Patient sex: M
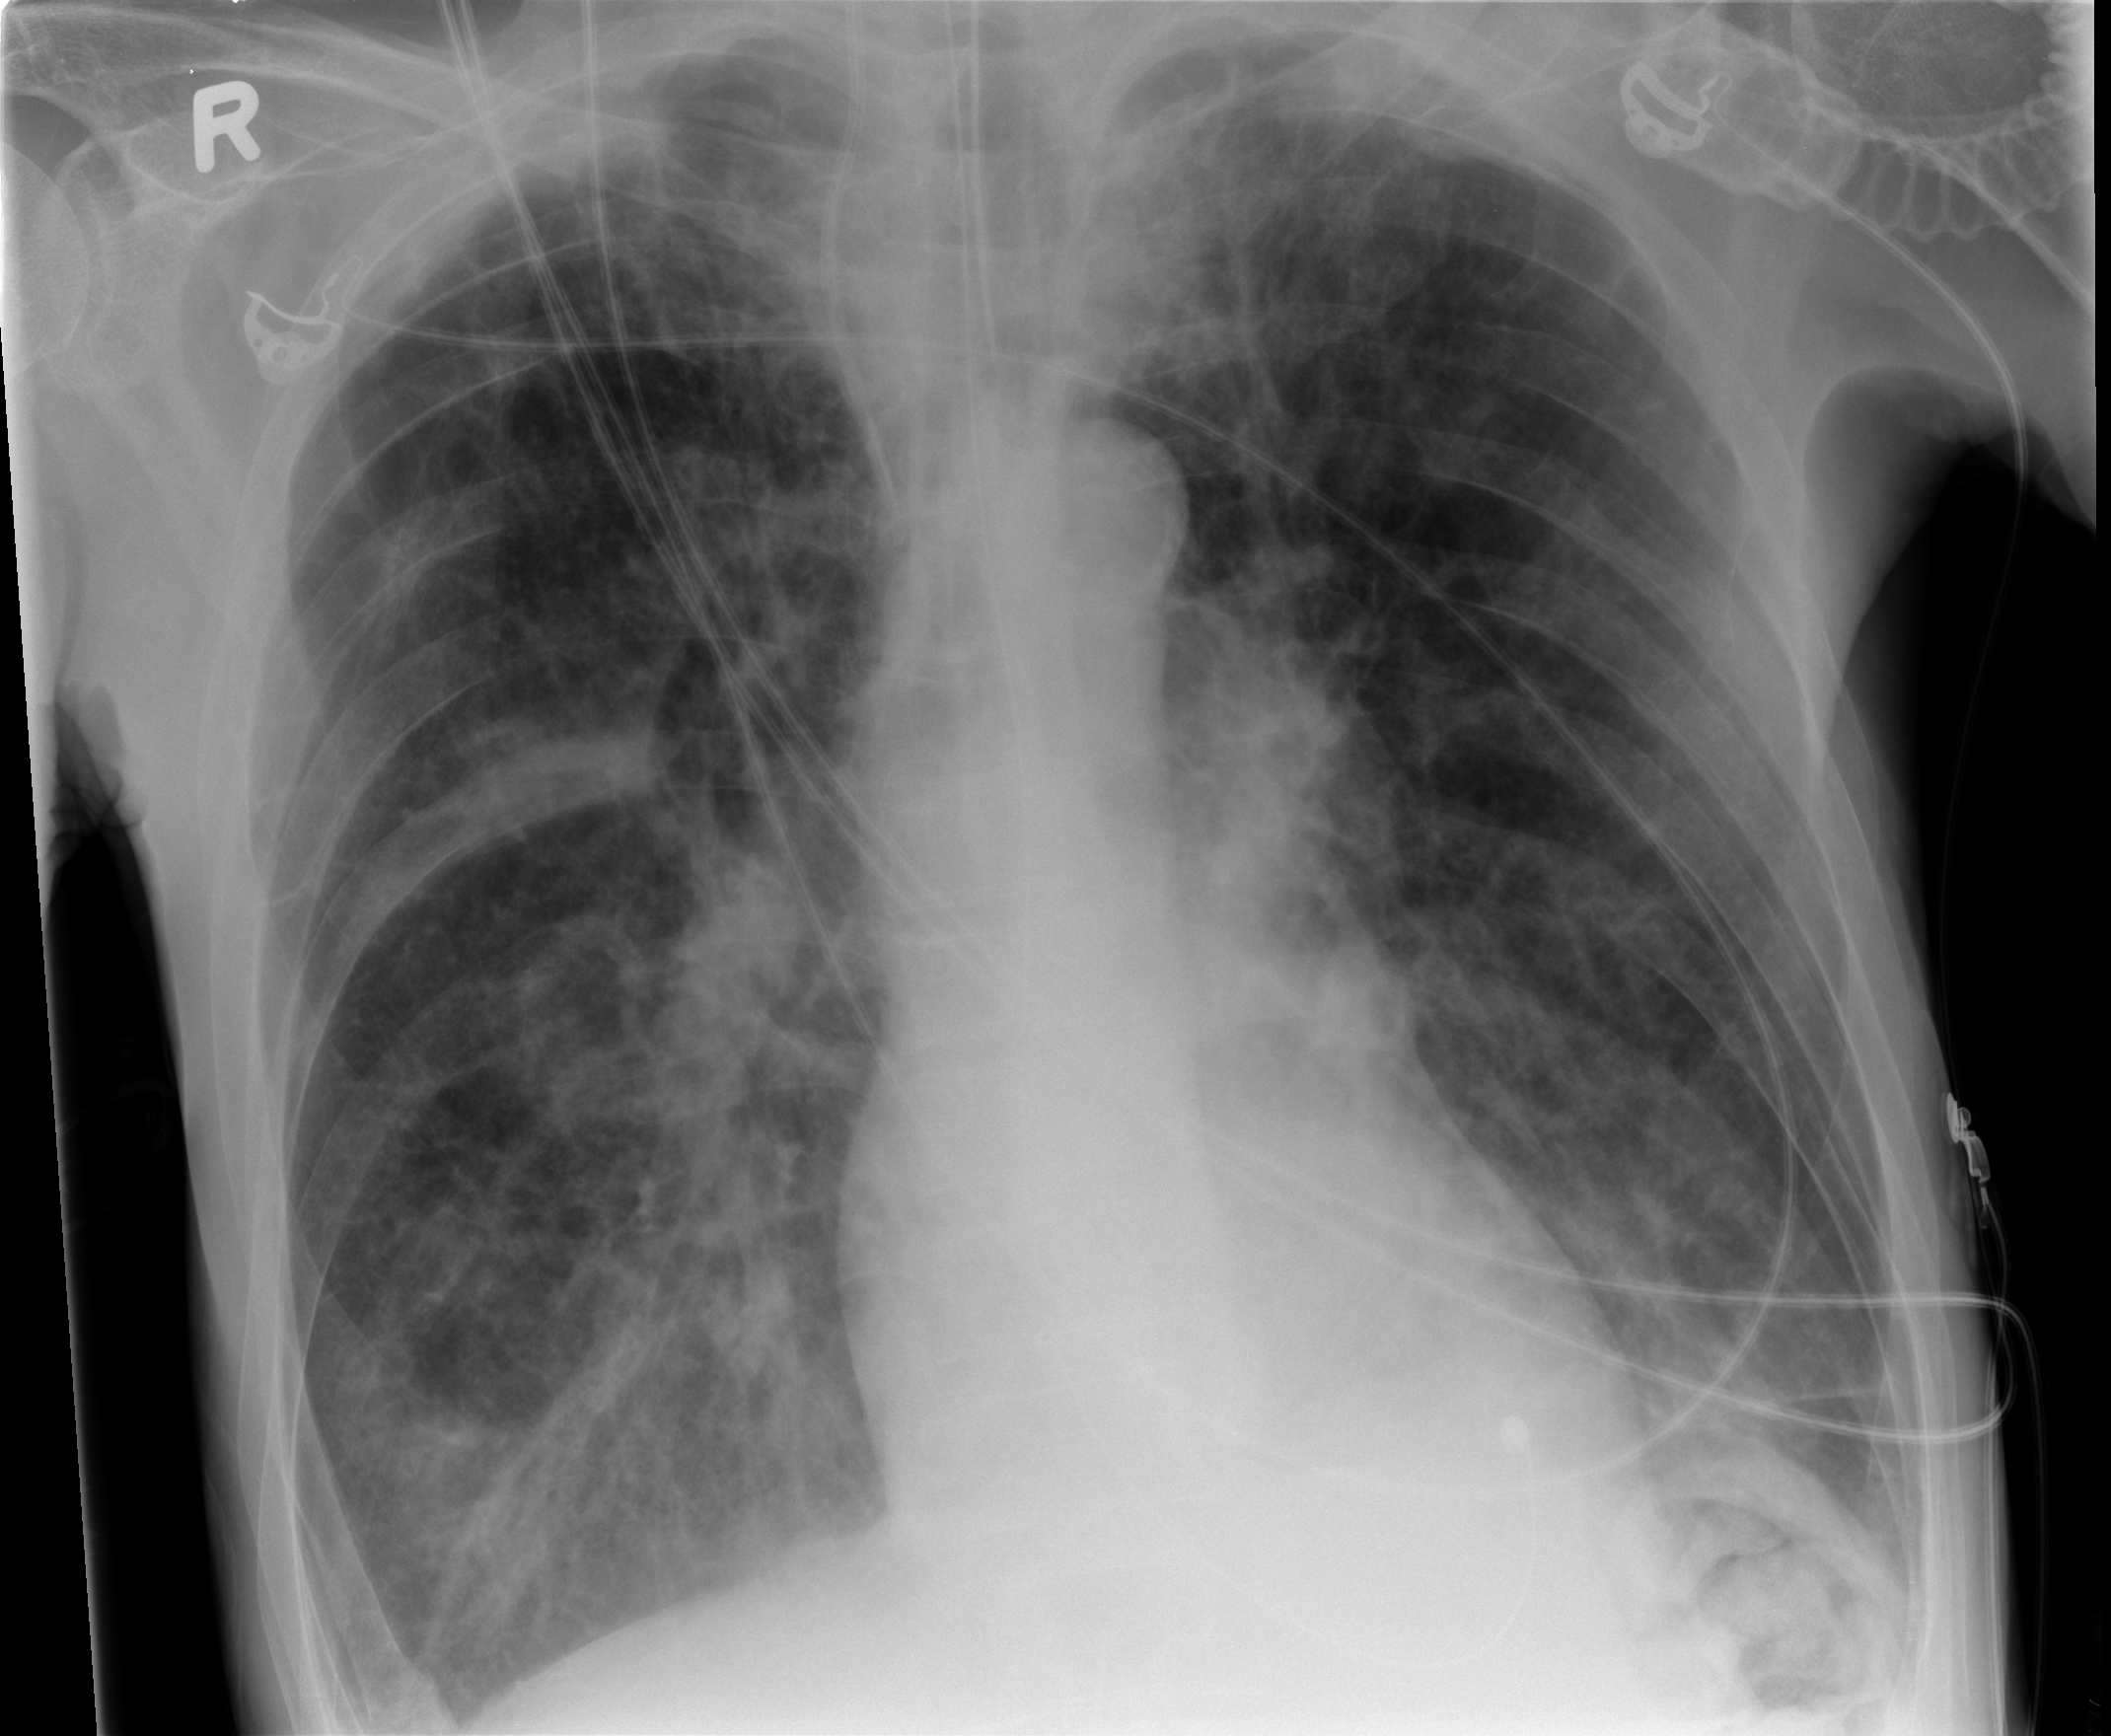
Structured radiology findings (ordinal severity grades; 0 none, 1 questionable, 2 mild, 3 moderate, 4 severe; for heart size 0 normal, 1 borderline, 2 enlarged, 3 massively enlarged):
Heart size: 0
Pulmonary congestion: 0
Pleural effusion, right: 1
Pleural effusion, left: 1
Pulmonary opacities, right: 2
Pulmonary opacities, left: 2
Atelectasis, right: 0
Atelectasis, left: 0